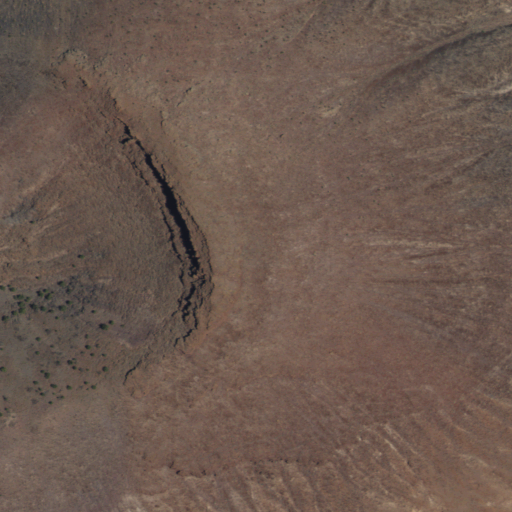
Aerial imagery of mountain in New Mexico named Volcano Hill containing shrub, evergreen forest, and open water